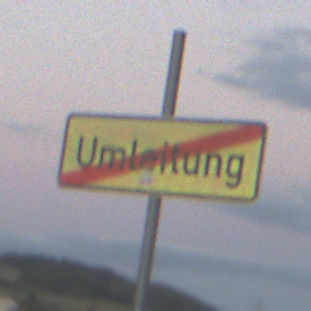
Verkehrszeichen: EndeDerUmleitungsankuendigung
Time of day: SunriseSunset
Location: Outdoor (Nature)
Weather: PartlyCloudy
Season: NotSpecified
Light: Natural